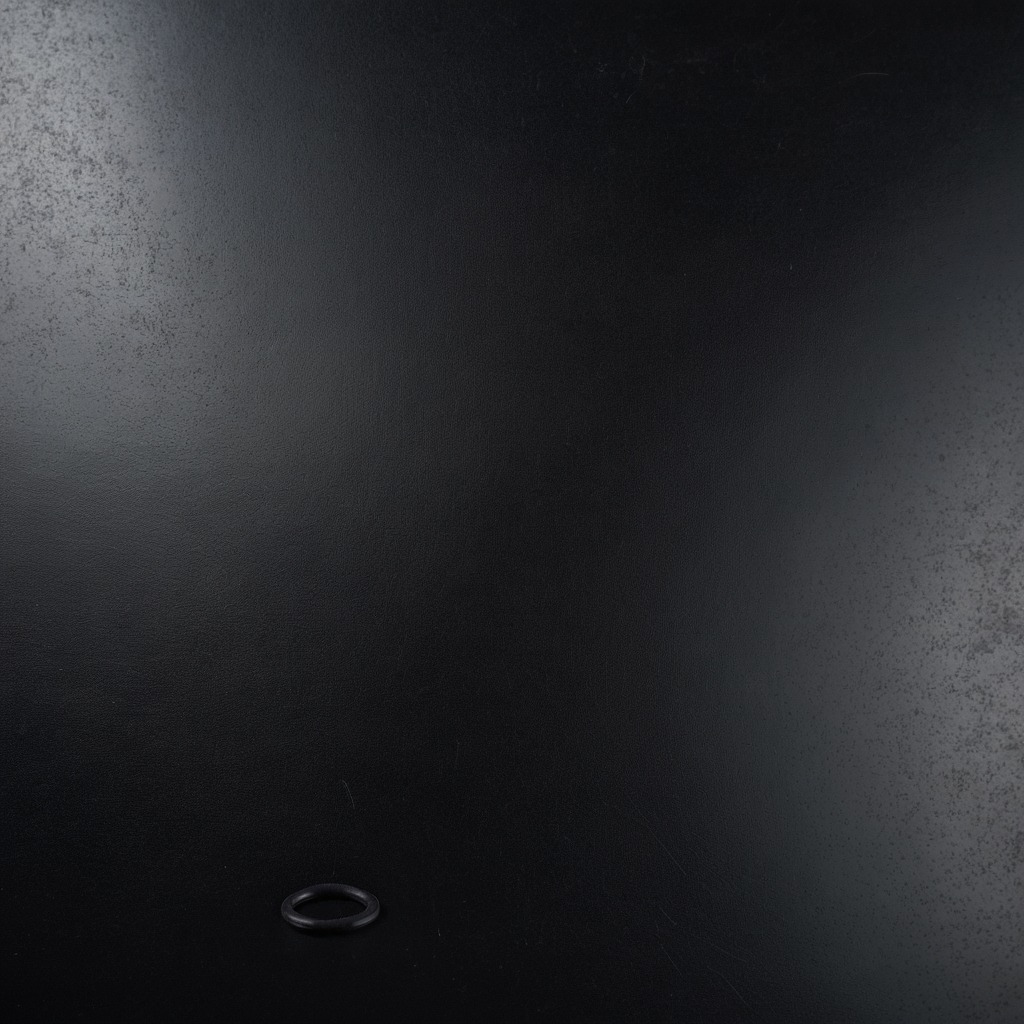
A rubber O-ring is lying on the granite tabletop.